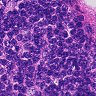
Metastatic tissue present: no